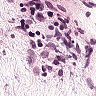
Metastatic tissue present: no